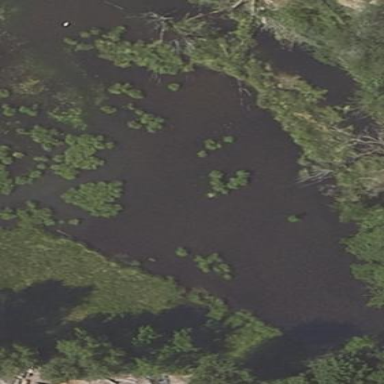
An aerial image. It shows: Serene pond surrounded by nature.